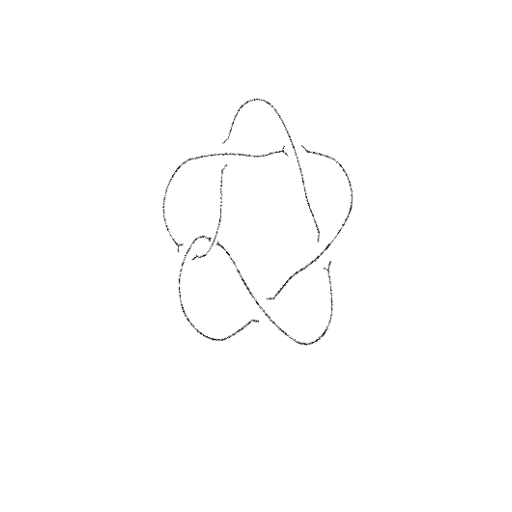
Crossing number: 6